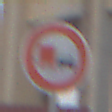
Verkehrszeichen: UeberholverbotKraftfahrzeuge
Umgebung: Outdoor, Suburban
Tageszeit: SunriseSunset
Wetter: Clear
Licht: Natural
Jahreszeit: NotSpecified
Kontrast: LowContrast